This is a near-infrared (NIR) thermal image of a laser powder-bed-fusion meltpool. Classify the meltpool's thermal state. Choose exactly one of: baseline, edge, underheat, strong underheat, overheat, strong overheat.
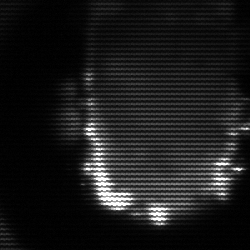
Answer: baseline